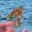
Label: 9